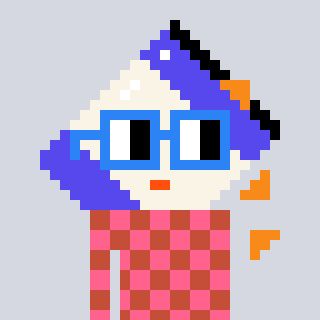
a pixel art character with square blue glasses, a chips-shaped head and a rust-colored body on a cool background